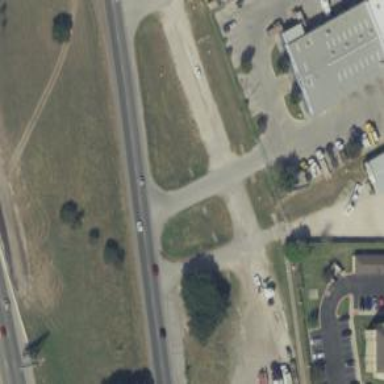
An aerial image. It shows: Secondary road with asphalt surface and frontage road.